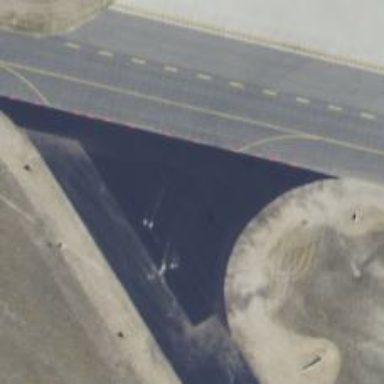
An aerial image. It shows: Image of taxiway at airport.